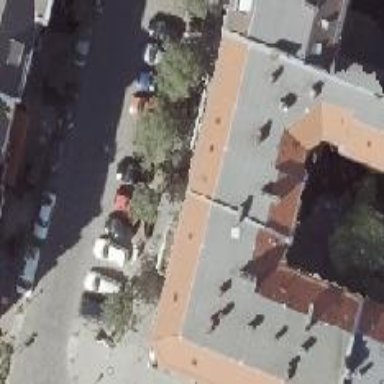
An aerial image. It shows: Apartments building with saltbox roof shape.